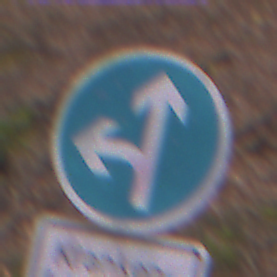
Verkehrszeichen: VorgeschriebeneFahrtrichtungGeradeausOderLinks
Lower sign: BesondereFahrzeugeUndTransportgueter4
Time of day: Midday
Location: Outdoor (Nature)
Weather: Overcast
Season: Autumn
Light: Natural